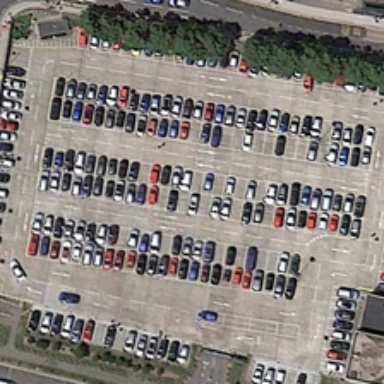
A lot of cars in the parking lot .